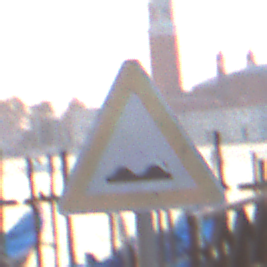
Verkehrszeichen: UnebeneFahrbahn
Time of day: SunriseSunset
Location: Outdoor (Urban)
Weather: Clear
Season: NotSpecified
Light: Natural